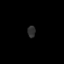
Tissue: skin
Cell type: Epithelial cells
Senescence score: 0.255
Nuclear area (px): 92
Mean DAPI intensity: 45.152